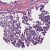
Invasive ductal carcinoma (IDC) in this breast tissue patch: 0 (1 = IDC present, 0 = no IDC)